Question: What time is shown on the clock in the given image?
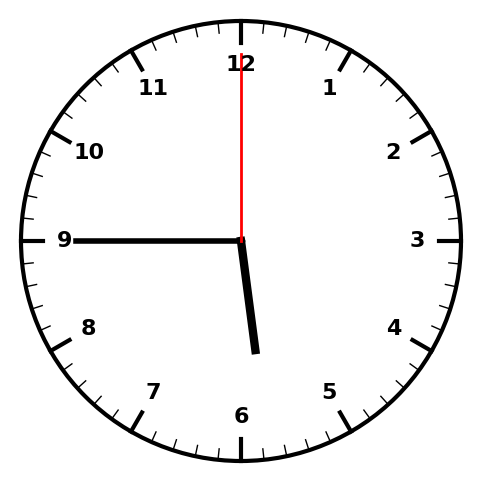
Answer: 05:45:00